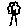
Label: tree